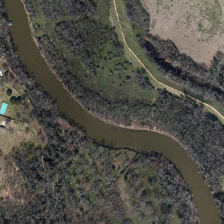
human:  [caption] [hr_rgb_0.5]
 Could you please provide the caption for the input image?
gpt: many green trees are in two sides of a curved river .

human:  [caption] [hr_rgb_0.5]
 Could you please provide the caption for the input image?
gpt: many green trees are in two sides of a curved river .

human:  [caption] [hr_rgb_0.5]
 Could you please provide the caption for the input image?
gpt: many green trees are in two sides of a curved river .

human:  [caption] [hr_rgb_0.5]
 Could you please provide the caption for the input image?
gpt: many green trees are in two sides of a curved river .

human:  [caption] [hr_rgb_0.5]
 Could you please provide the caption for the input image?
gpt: many green trees are in two sides of a curved river .